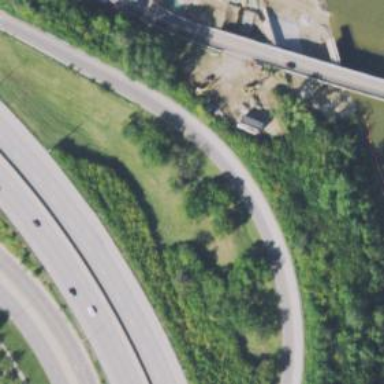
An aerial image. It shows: Motorway link with embankment beside it.